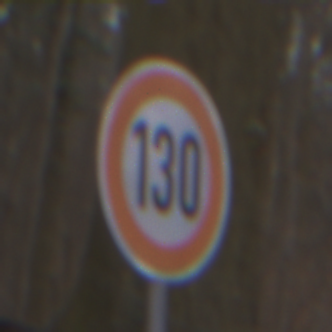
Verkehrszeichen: Geschwindigkeit130
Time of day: MorningAfternoon
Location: Outdoor (Nature)
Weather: Overcast
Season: Autumn
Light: Natural